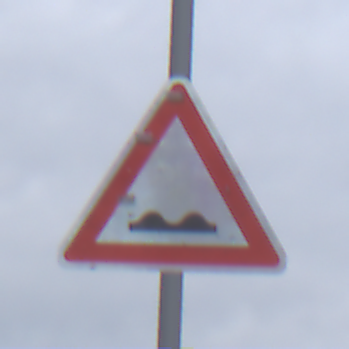
Verkehrszeichen: UnebeneFahrbahn
Umgebung: Outdoor, Suburban
Tageszeit: MorningAfternoon
Wetter: Overcast
Licht: Natural
Jahreszeit: NotSpecified
Kontrast: LowContrast